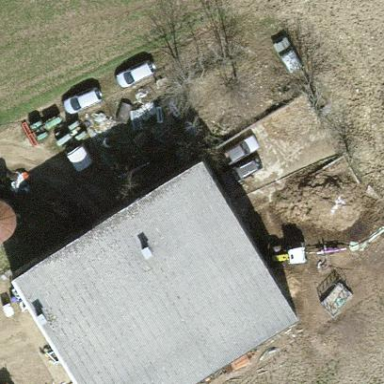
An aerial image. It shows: Farm building.